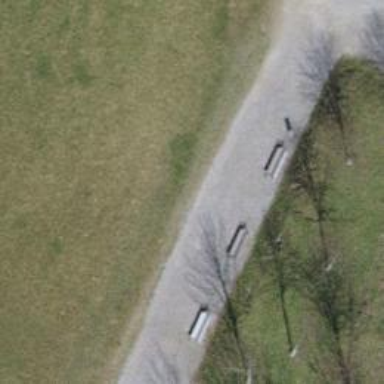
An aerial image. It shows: Brown bench.